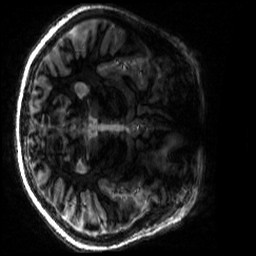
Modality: MP2RAGE
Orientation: axial
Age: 20
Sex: female
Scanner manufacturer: siemens
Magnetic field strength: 6.98 T
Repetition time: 6 s
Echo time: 0.00283 s